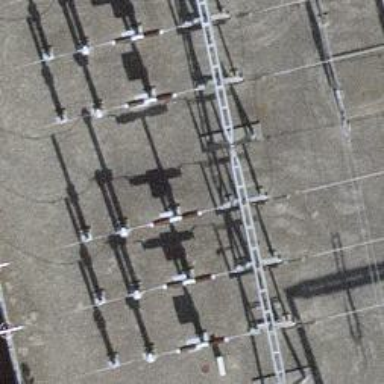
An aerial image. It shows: Insulator used in power equipment.